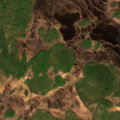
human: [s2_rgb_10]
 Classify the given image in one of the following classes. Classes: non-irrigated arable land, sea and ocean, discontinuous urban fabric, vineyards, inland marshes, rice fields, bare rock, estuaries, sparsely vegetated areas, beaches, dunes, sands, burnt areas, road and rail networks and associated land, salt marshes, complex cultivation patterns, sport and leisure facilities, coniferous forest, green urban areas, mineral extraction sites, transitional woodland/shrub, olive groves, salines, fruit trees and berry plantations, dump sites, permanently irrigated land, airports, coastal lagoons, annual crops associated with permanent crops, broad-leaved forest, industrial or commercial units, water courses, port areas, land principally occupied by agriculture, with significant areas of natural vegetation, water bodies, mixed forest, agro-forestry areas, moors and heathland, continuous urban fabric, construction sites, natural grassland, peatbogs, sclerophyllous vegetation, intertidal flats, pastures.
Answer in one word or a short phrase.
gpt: coniferous forest, mixed forest, peatbogs